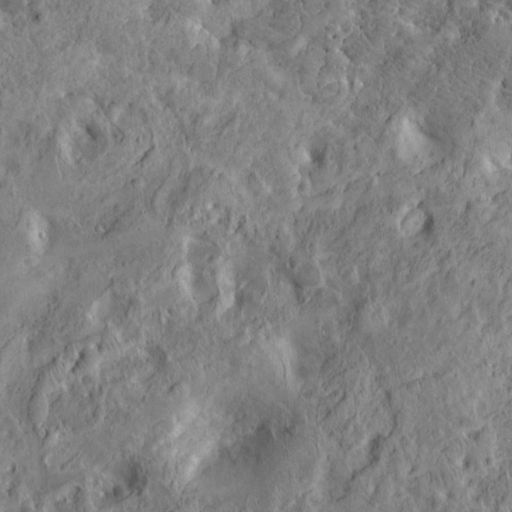
Objects detected: cone, cone, cone